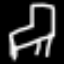
Label: chair